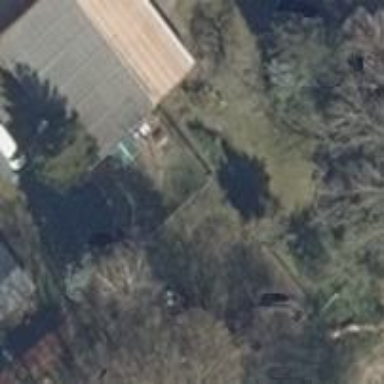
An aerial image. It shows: Group of garages.